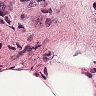
Metastatic tissue present: yes